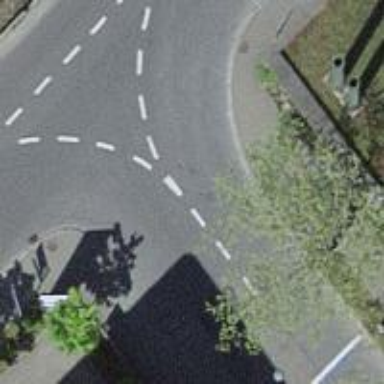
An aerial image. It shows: Kerb barrier.